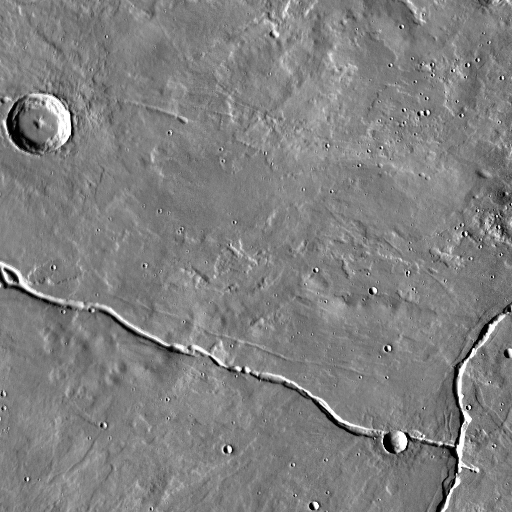
Crater classes present: Background, Other, Layered, Secondary